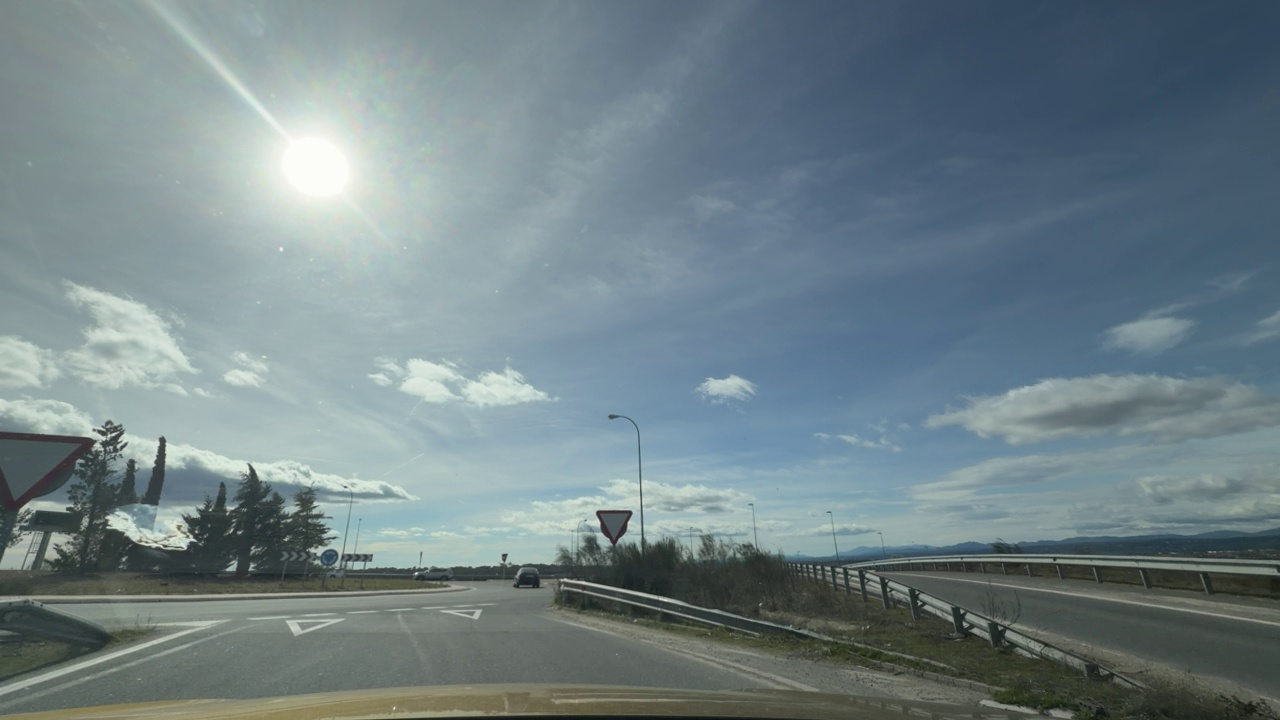
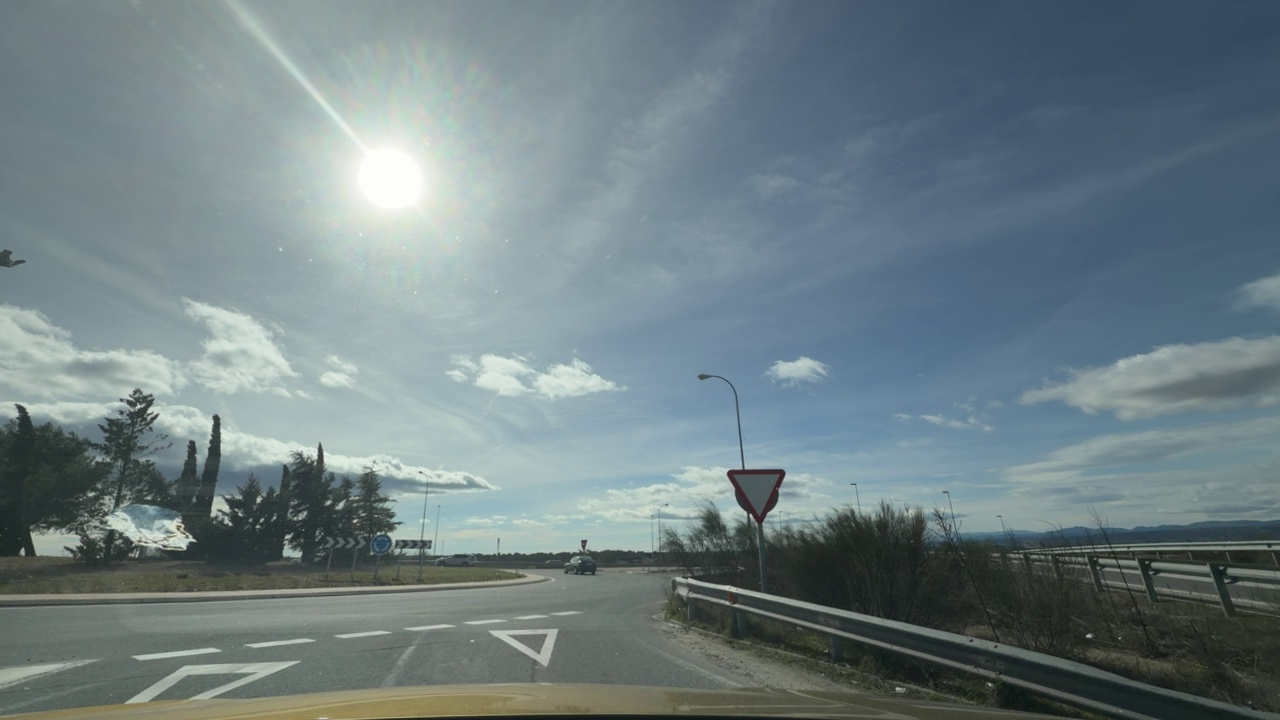
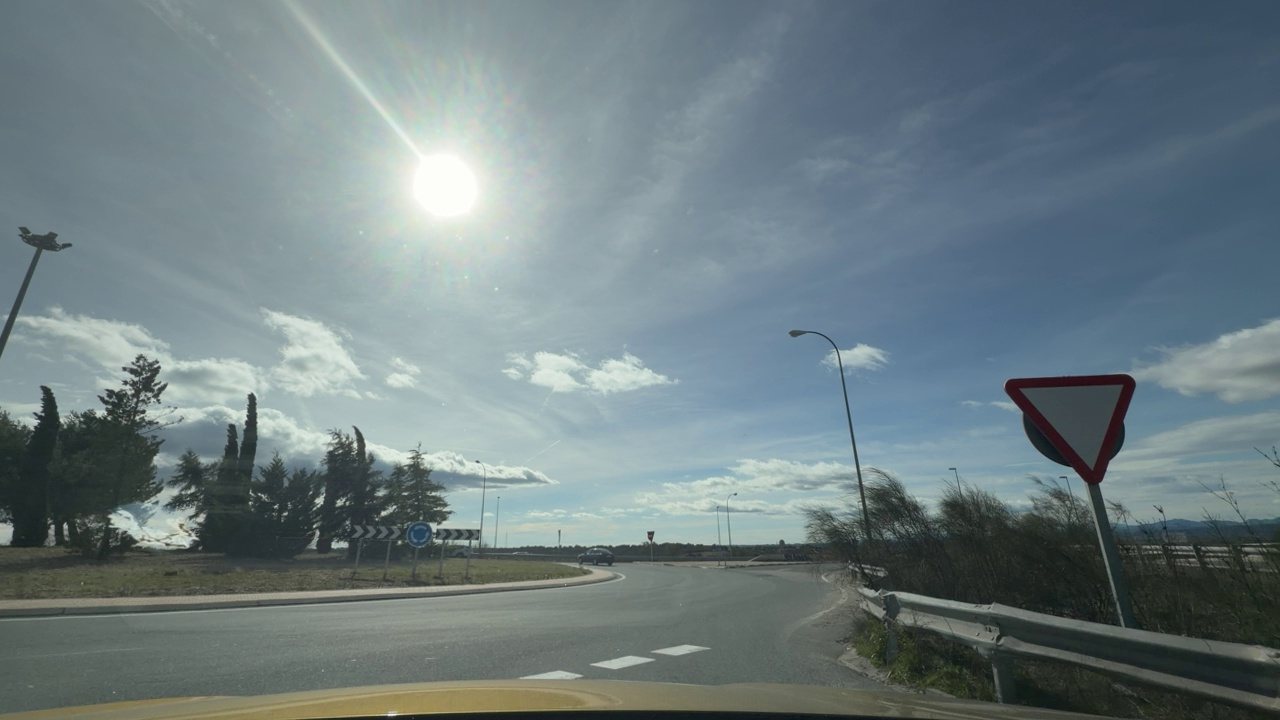
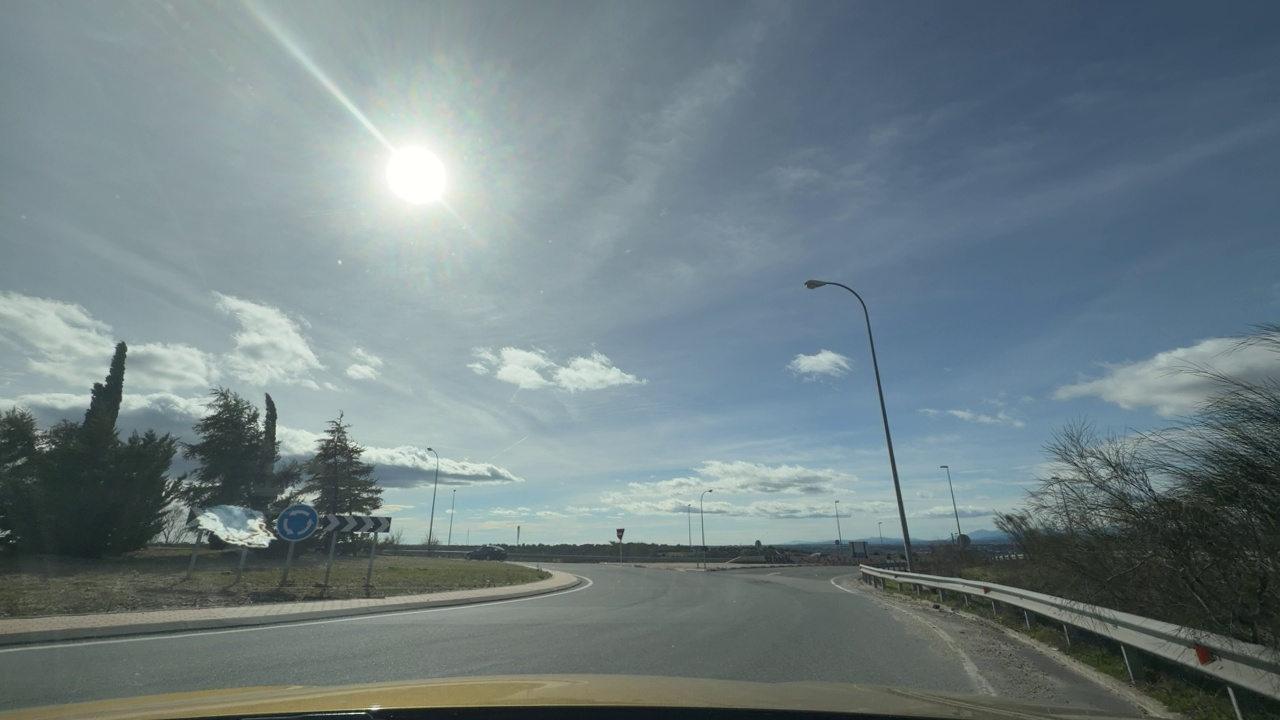
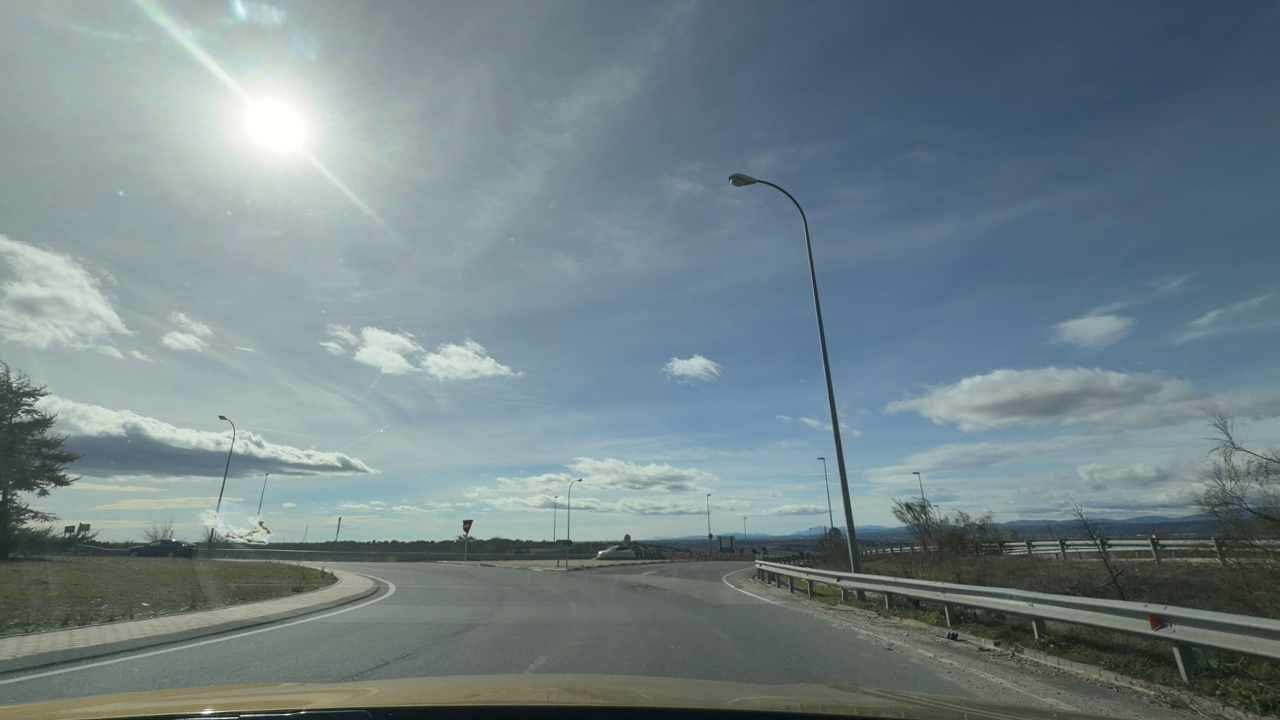
Situation: Roundabout
Question: Is the ego vehicle currently inside a roundabout?
Answer: Yes
Reasoning: In the images shown, the ego vehicle is arriving the roundabout and travelling inside it.

Situation: Roundabout
Question: Is a roundabout visible ahead in the ego direction?
Answer: Yes
Reasoning: The roundabout sign and circular island can be seen ahead of the ego vehicle.

Situation: Roundabout
Question: Is the ego vehicle stationary while another vehicle crosses its path within the roundabout?
Answer: No
Reasoning: The ego vehicle is moving towards the roundabout, and no cars can be seen inside the roundabout.